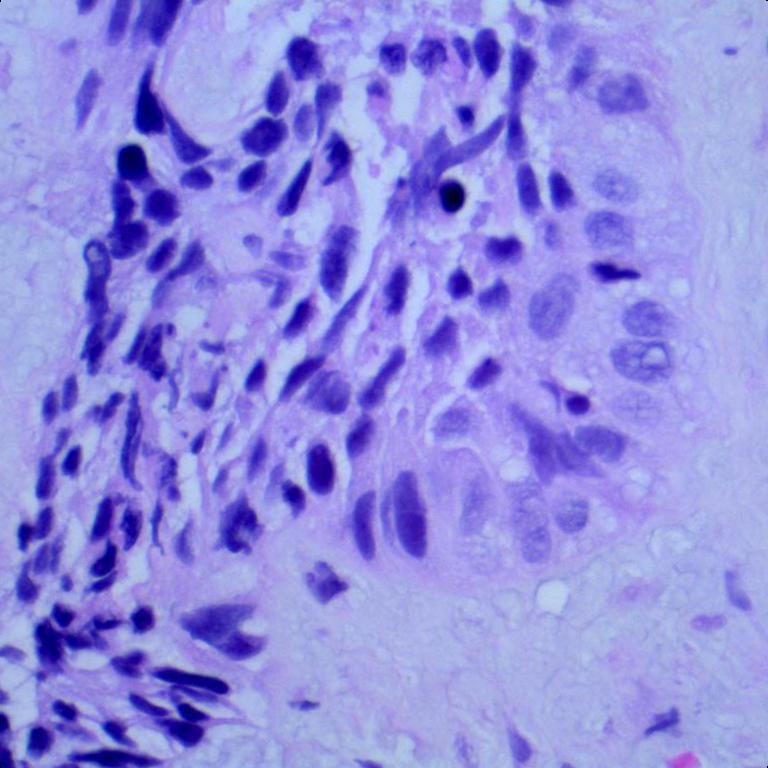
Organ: lung
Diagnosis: squamous carcinomas